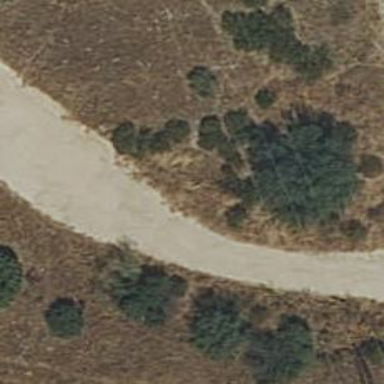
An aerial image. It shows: Unpaved track with grade5 tracktype.